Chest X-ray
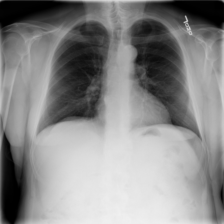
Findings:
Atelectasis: negative
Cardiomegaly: negative
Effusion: negative
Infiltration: negative
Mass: negative
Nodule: negative
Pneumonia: negative
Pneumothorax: negative
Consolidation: negative
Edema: negative
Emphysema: negative
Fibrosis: negative
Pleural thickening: positive
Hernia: negative